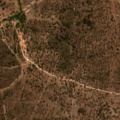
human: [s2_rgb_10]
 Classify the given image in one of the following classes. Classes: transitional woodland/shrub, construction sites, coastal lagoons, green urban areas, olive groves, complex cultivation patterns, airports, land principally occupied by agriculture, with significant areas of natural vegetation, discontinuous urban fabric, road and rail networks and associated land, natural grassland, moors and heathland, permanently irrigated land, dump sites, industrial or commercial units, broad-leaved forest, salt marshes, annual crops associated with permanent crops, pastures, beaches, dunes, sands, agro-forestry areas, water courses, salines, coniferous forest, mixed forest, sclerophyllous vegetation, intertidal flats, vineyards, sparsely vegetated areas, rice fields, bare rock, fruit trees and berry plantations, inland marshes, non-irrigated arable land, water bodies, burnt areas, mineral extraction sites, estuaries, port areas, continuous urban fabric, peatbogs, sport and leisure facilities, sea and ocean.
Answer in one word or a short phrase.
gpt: agro-forestry areas, transitional woodland/shrub